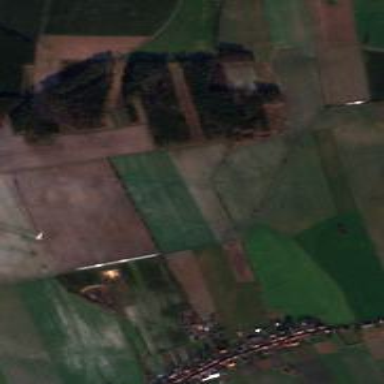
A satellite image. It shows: View of farmland.